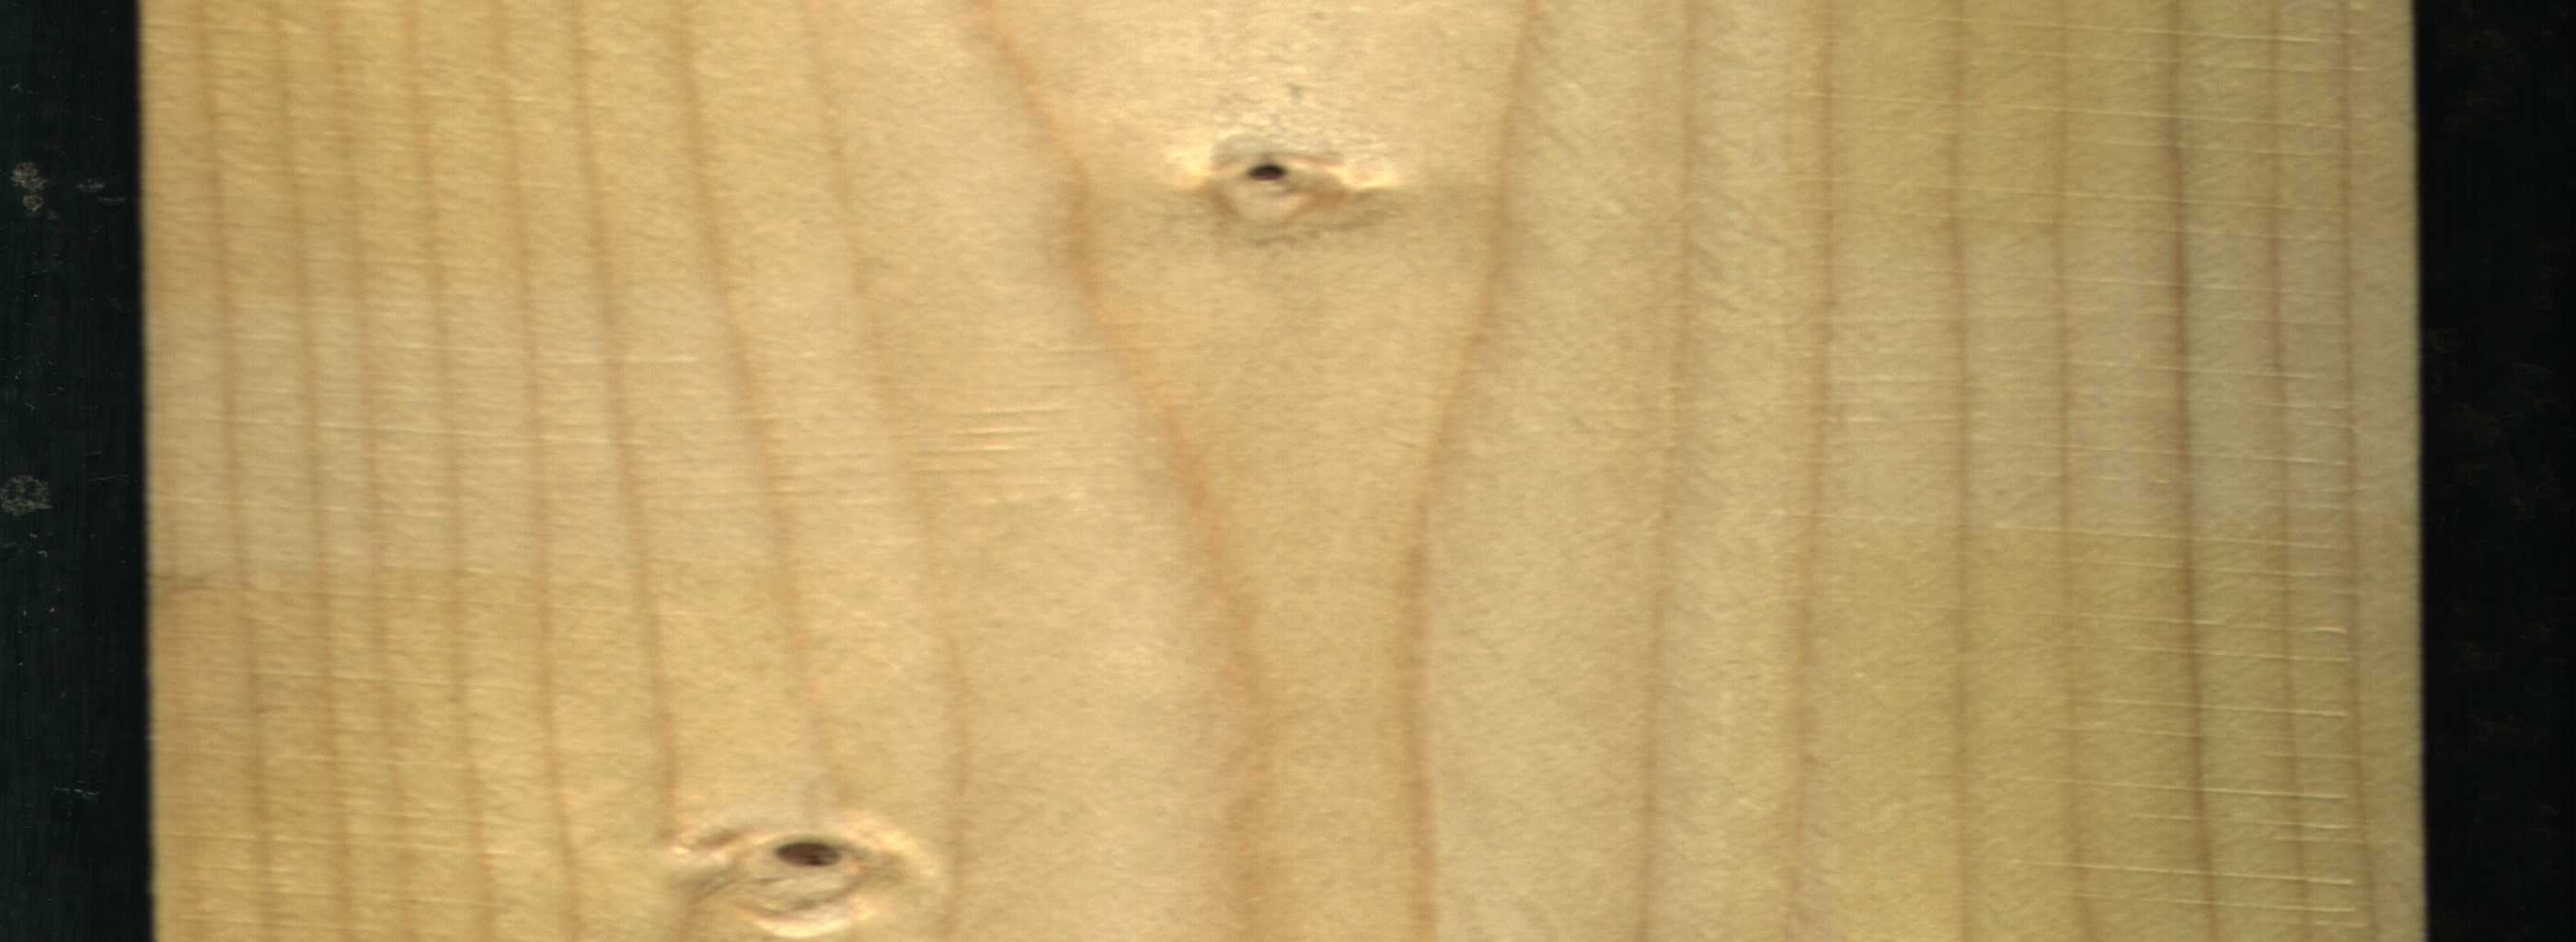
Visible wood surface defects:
Live_Knot
Live_Knot